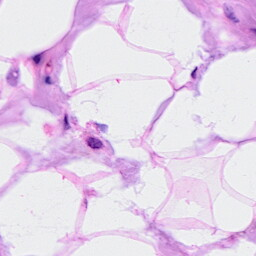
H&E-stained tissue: Breast